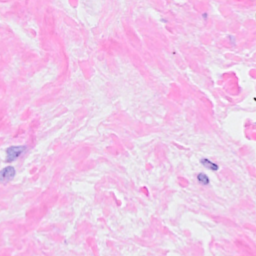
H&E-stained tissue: Breast